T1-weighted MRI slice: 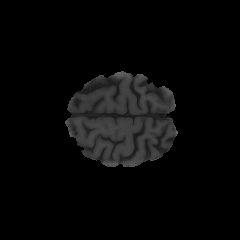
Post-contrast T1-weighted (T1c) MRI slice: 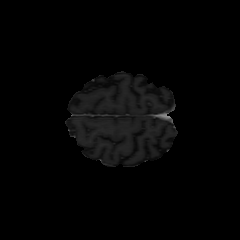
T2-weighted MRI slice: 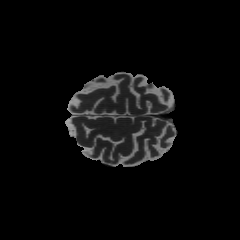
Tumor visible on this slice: no